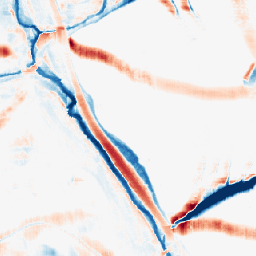
Category: morphological
Decomposition family: morphological_square
Decomposition parameters: operation: average
size: 20
Upsampling method: nearest
Upsampling parameters: scale: 4
Upsampling scale: 4